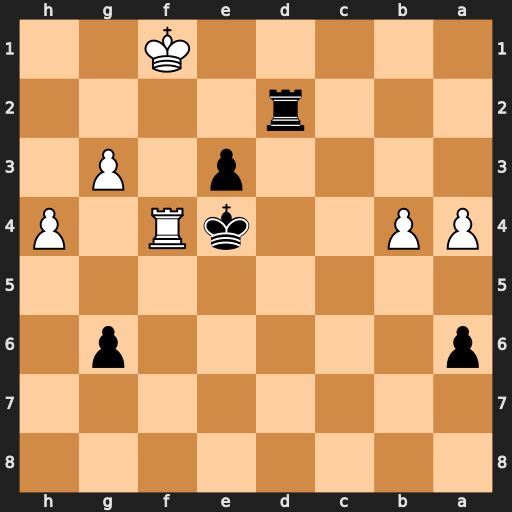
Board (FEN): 8/8/p5p1/8/PP2kR1P/4p1P1/3r4/5K2
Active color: b
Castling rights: -
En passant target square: -
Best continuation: Kd3 Rf7 Rd1+